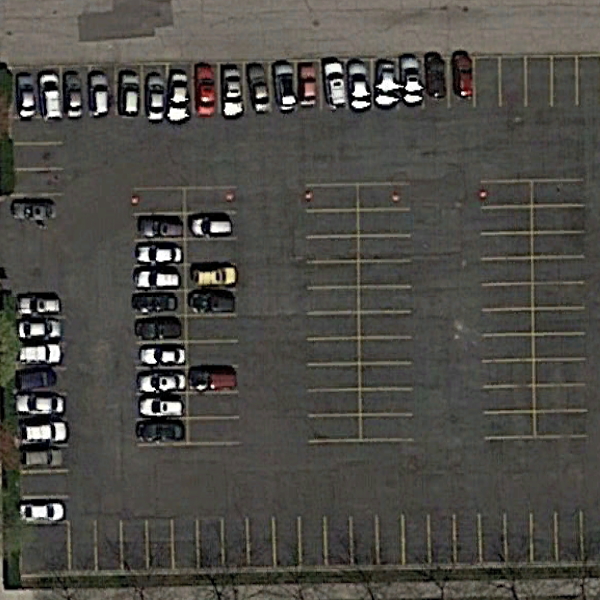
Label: Parking